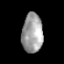
Tissue: prostate
Cell type: T cells
Senescence score: 0.3356
Nuclear area (px): 801
Mean DAPI intensity: 160.387